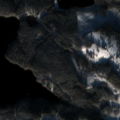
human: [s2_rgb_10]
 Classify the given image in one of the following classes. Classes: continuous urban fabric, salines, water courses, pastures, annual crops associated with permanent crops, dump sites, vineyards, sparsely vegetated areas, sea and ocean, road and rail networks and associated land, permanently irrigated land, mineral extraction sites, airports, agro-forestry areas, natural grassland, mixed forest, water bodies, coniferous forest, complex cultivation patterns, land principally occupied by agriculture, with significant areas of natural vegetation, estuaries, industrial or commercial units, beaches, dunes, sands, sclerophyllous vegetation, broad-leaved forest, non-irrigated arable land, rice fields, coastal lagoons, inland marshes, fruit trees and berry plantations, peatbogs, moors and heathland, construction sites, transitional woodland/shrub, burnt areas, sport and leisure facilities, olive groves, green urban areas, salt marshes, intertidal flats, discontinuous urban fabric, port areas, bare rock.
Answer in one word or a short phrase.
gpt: coniferous forest, mixed forest, water bodies